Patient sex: M
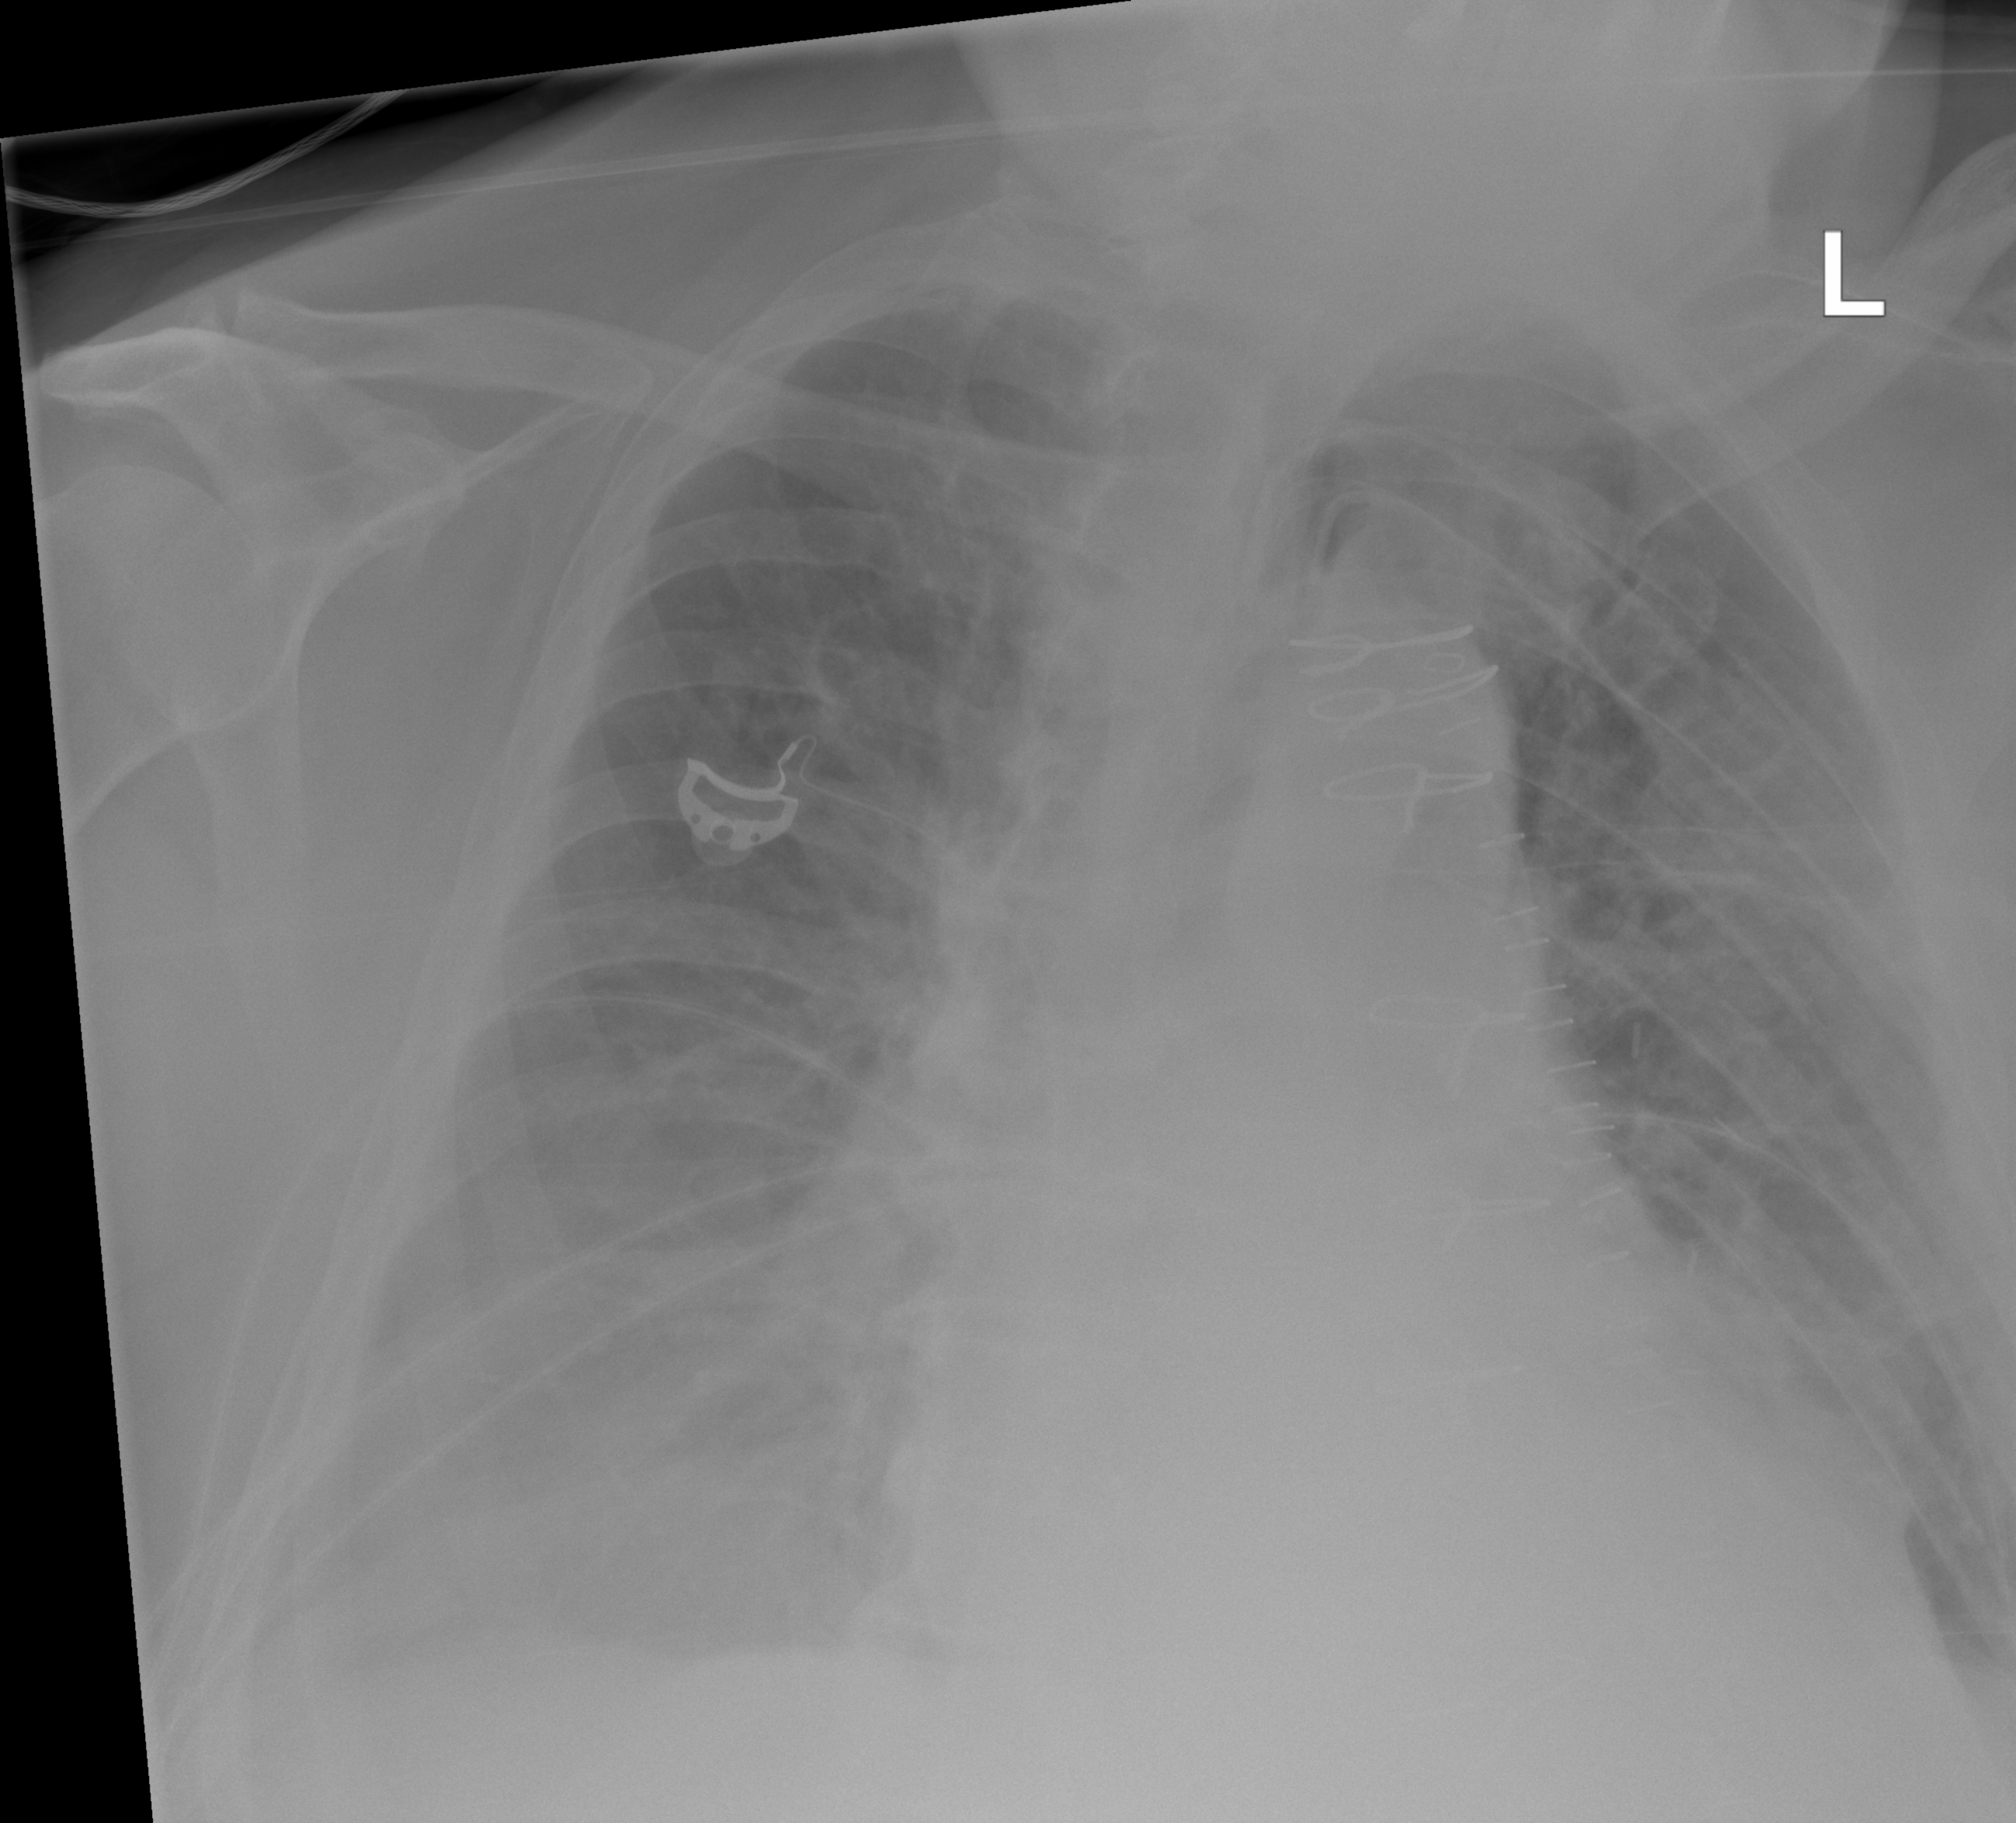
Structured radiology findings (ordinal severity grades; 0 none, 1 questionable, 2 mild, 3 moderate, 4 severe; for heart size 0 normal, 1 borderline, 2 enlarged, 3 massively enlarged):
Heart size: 2
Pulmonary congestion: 2
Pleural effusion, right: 2
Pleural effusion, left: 2
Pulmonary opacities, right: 2
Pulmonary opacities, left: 2
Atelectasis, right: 2
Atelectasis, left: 2